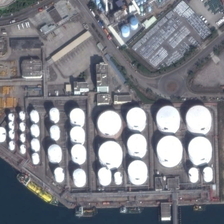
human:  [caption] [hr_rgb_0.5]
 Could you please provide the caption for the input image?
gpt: many white storage tanks are in a factory near a river .

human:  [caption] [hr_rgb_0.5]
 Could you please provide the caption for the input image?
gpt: many white storage tanks are in a factory near a river .

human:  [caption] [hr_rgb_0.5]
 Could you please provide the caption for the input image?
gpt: yellow and white neatly placed in the oil storage tank on the ship .

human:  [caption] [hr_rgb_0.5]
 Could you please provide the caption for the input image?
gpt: the oil tanker is equipped with a large number of oil tanks in the dark .

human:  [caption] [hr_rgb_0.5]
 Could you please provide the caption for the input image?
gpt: the oil tanker is equipped with a large number of oil tanks in the dark .